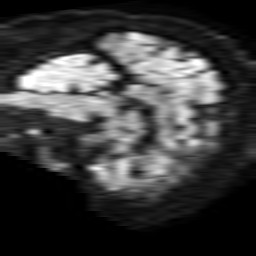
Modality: TRACE
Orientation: sagittal
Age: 42
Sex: male
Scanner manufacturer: philips
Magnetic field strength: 1.5 T
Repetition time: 3.481 s
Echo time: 0.07039 s